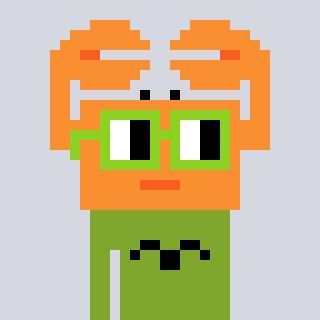
a pixel art character with square light green glasses, a crab-shaped head and a slimegreen-colored body on a cool background